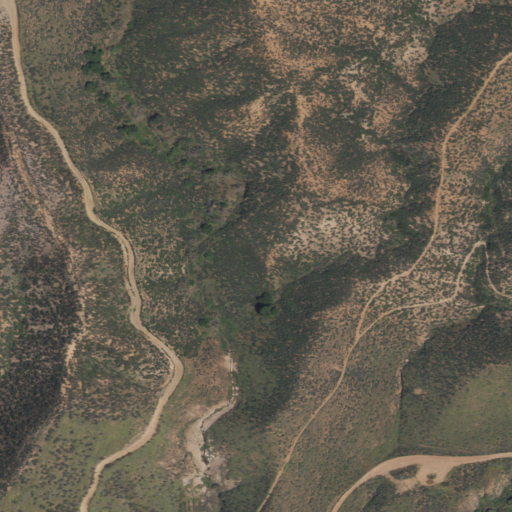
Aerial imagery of valley in California named Fall Canyon containing shrub, open development, grassland, and low intensity development